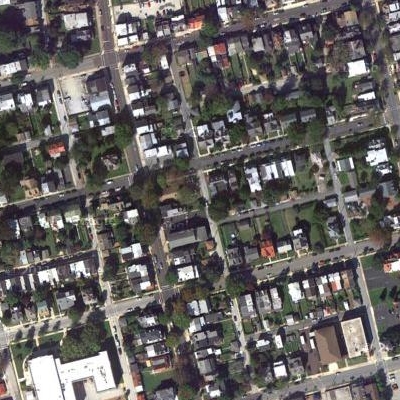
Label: Resident